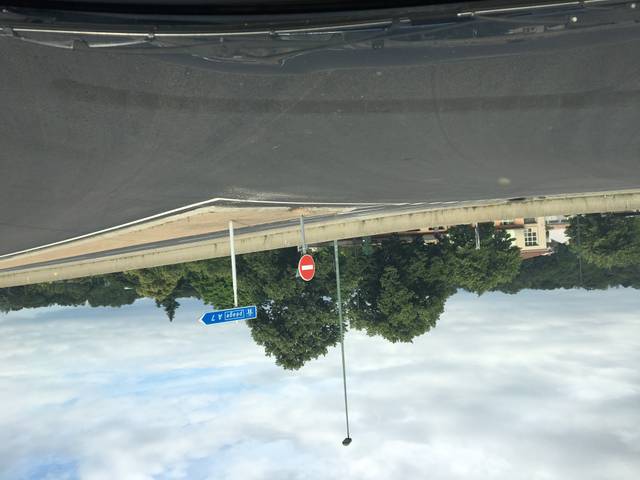
Region: France
Coordinates: 44.905, 4.884